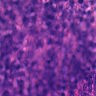
Metastatic tissue present: no